Question: I want to make a jquery nav-bar , that will show what you will view when you hover over one of the links:

the html:
'''
<nav>
<ul>
<li><a href="#"><span>Link 1</span></a></li>
<li><a href="#"><span>Link 2</span></a></li>
<li><a href="#"><span>Link 3</span></a></li>
<li><a href="#"><span>Link 4</span></a></li>
</ul>
</nav>
'''
the jquery:
'''
$(document).ready(function () {
$('a span').hide();
$('li a').hover(
function(){
//the right span should show
},
function(){
// the same span should hide
}
);
});
'''
So i want to grab the first span if the first item is being hovered , and so on. I thought of a solution to make many functions but that wouldn't be very helpful , and yeah i am a jquery noob.
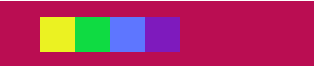
Answer: It would seem to be as simple as:
'''
$('li a').on('mouseenter mouseleave', function(e){
$(this).find('span').toggle(e.type == 'mouseenter');
});
'''